Field crop: maize
Growth stage: 2
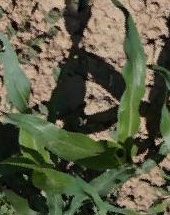
Species: maize